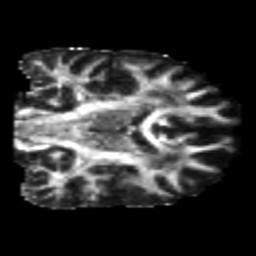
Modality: FA
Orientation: coronal
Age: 25
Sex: male
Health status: healthy
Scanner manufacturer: philips
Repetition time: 7.385 s
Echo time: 0.08599 s